Question: I want to list all the days of the week en English and French (see the sample picture below) but I'm finding myself writing some complex syntax for an even simple problem.
Is there a cleaner and better solution for this situation?
here is my bash script
'''
#!/bin/bash
en_weeks='mon tue wed thu fri sat sun'
fr_weeks='lun mar mer jeu ven sam dim'
for i in $(seq 0 6)
do
set $en_weeks
shift $i
echo -n "$1 "
set $fr_weeks
shift $i
echo $1
done
'''
here is the output of the script:

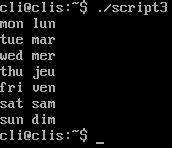
Answer: 1) POSIX, no isms:
'''
en_weeks="mon tue wed thu fri sat sun"
fr_weeks="lun mar mer jeu ven sam dim"
echo $fr_weeks | tr ' ' '
' | for i in $en_weeks ; do read x ; echo $i $x ; done
'''
No needed, one list is itemized directly via , and an in-loop gets the other list -- pipes to loops work just like pipes to loops.
2) Very short, using BSD reshape util to transpose data:
'''
echo -e $fr_weeks'
'$en_weeks | rs -T
'''